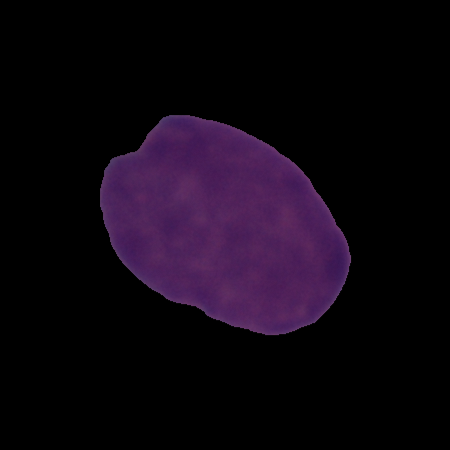
Label: cancer